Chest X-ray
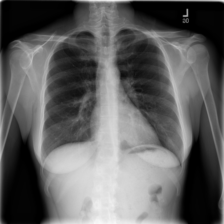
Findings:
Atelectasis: negative
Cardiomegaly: negative
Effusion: negative
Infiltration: positive
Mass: negative
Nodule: negative
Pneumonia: negative
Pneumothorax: negative
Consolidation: negative
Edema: negative
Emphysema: negative
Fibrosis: negative
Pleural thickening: negative
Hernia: negative